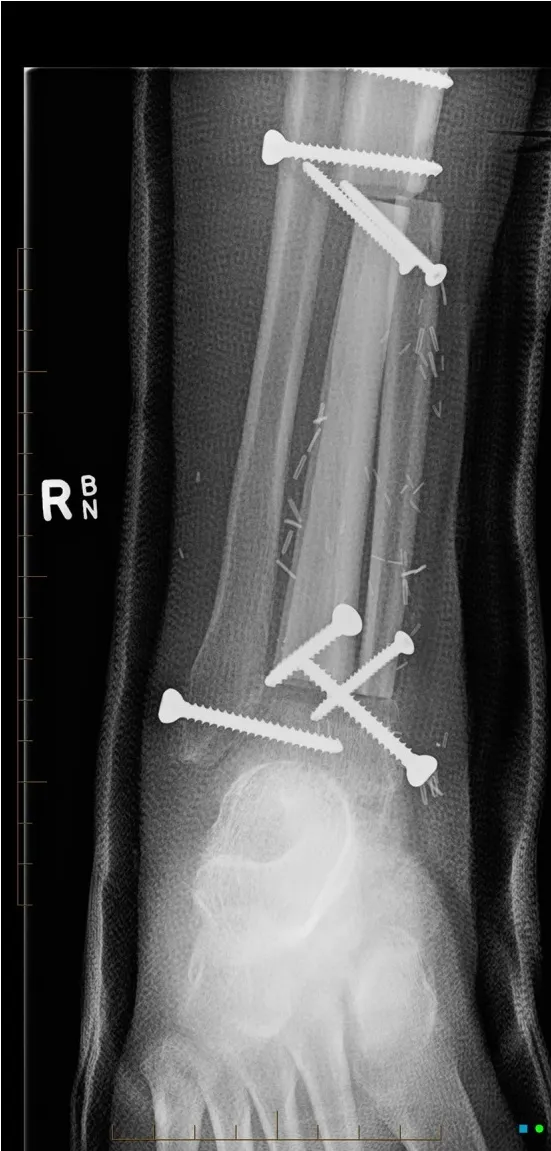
AP x-ray of right lower leg, cannulated screws transfix the fibular bone graft to the distal right tibial diaphysis.
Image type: radiology (x_ray)